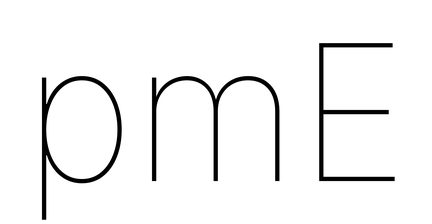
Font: Inter_Thin